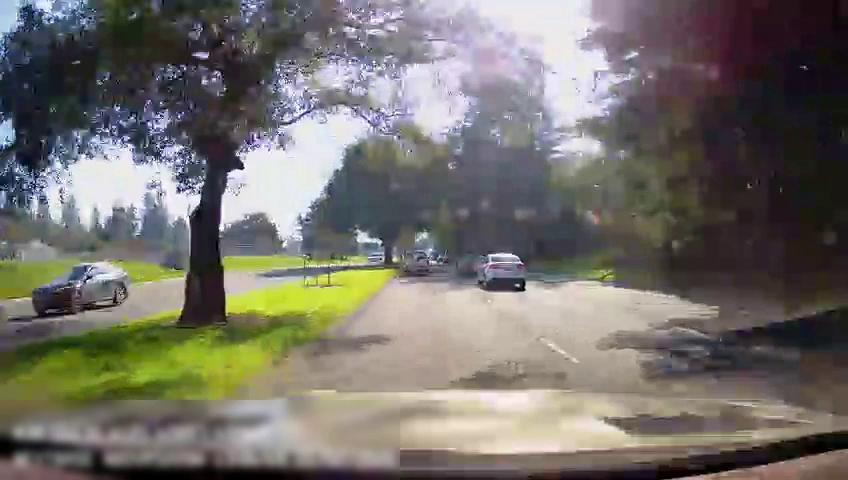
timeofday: Day
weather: Sunny
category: Drivable Space
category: Drivable Space
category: Vehicles | SUV
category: Vehicles | SUV
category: Vehicles | Truck
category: Vehicles | Car
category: Vehicles | Car
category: Vehicles | Car
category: Lanes | Current Lane
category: Lanes | Current Lane